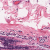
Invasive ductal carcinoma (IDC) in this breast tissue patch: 0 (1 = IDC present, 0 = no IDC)